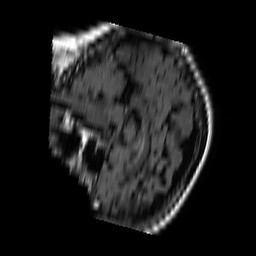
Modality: FLAIR
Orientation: sagittal
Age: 41
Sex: female
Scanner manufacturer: philips
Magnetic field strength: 1.5 T
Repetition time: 6.24 s
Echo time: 0.12 s